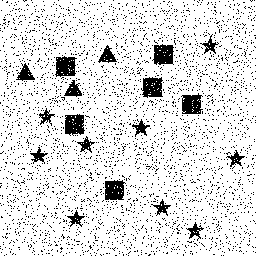
Squares: 6
Triangles: 3
Stars: 9
Total shapes: 18